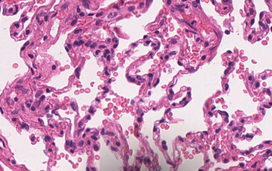
Tumor epithelial tissue: no
Tumor-associated stroma tissue: no
Normal tissue: yes